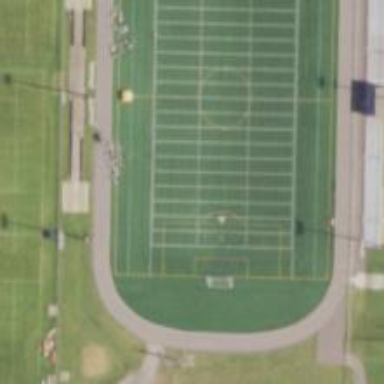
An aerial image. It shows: Artificial turf pitch used for American football.